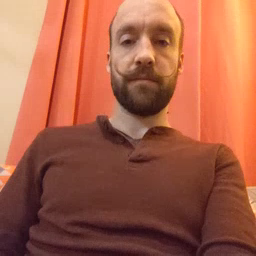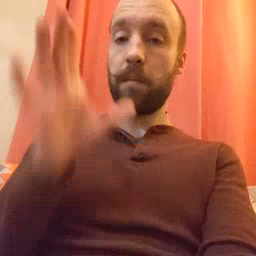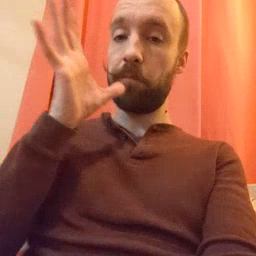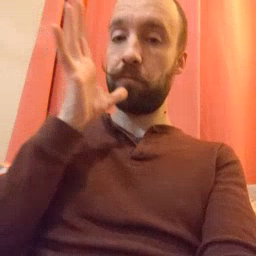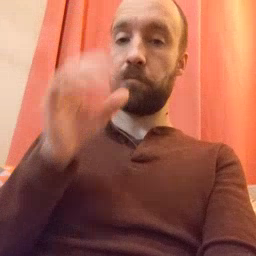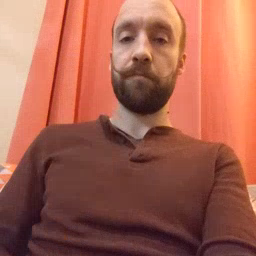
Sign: mom